This wavelet scalogram was computed from a rotor test-rig vibration snapshot. Diagnose the rotating machine from this image, choosing from: normal, misalignment, unbalance, looseness.
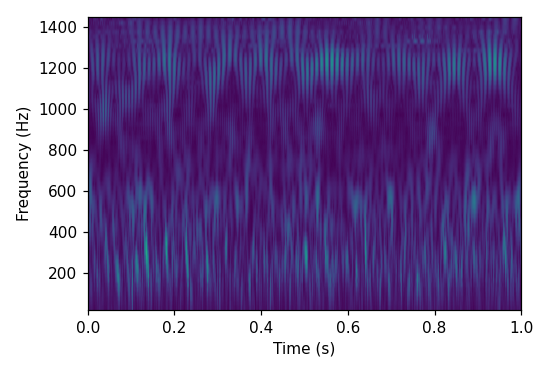
Answer: normal